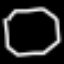
Label: octagon